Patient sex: M
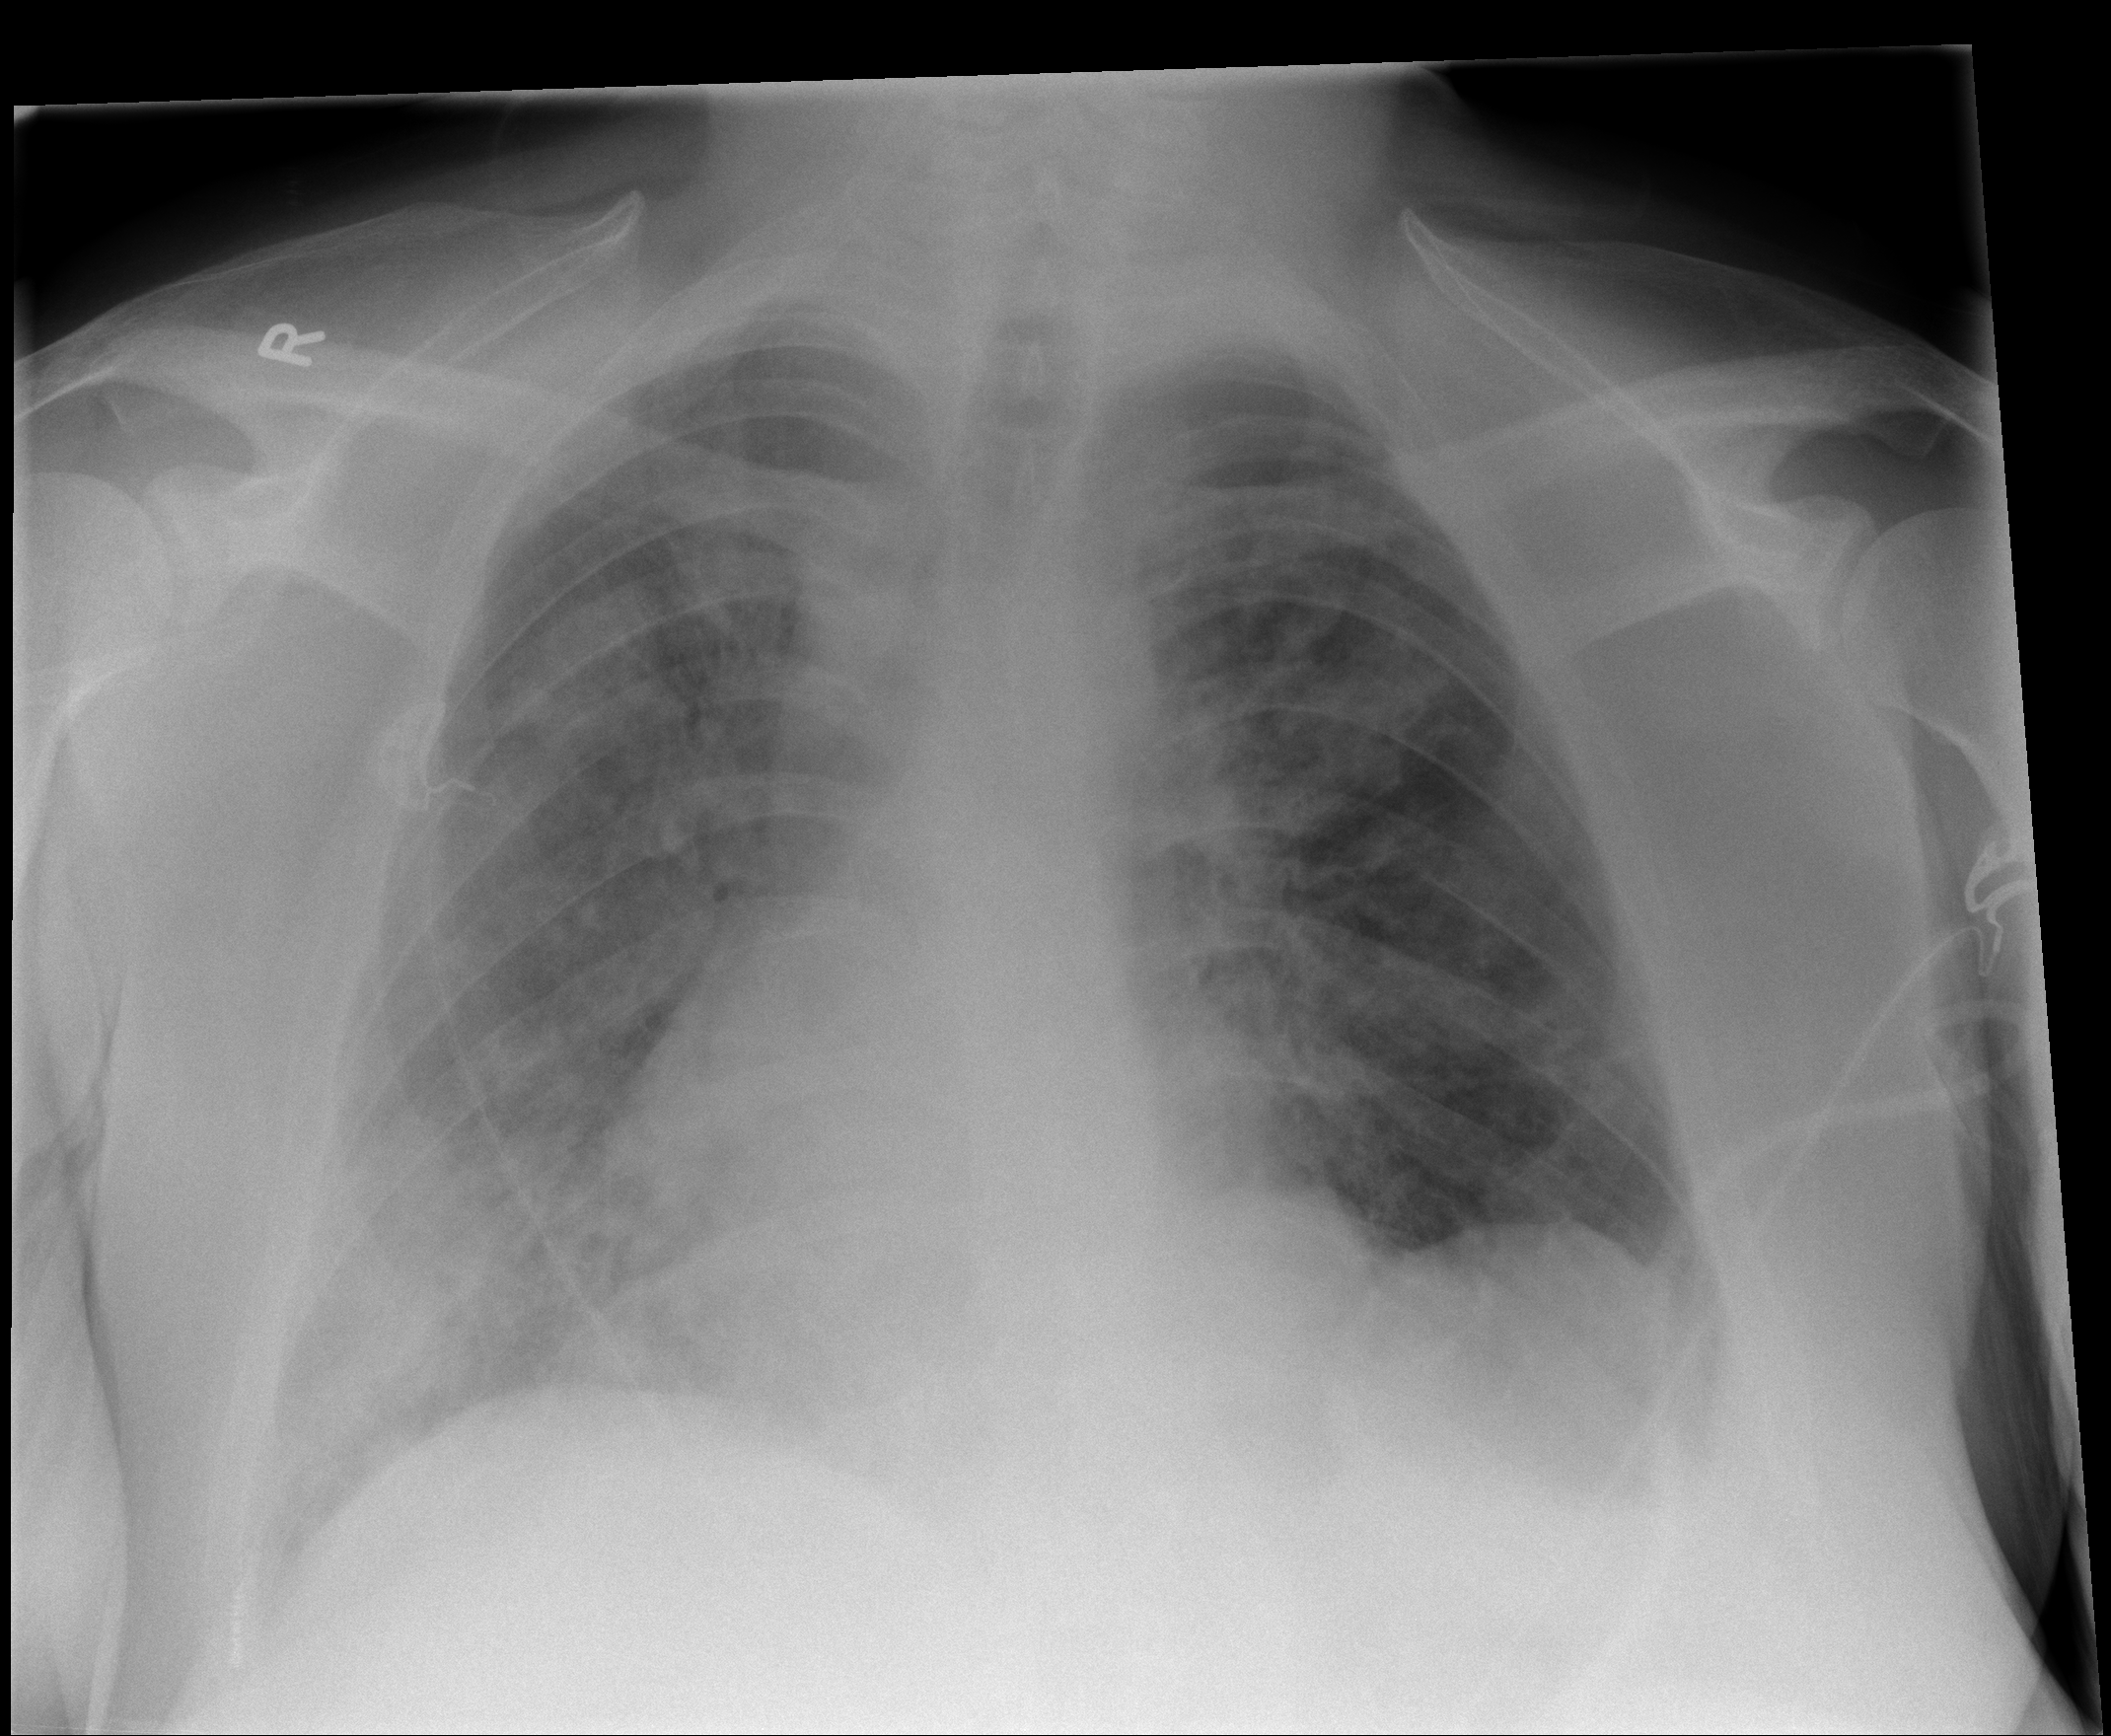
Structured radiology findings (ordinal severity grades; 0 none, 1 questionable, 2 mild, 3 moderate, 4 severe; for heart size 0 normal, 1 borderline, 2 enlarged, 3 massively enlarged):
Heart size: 0
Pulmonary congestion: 0
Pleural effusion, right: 1
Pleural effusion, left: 1
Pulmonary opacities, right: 3
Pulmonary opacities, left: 2
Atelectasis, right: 1
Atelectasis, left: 1